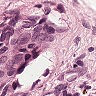
Metastatic tissue present: yes